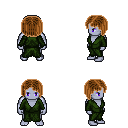
a pixel art fantasy rpg character, male body template, dark elf, purple skin, green robe, teal pants, brown pageboy hairstyle, four views (front, back, left, right), 2x2 character sprite sheet, small pixel art, hard edges, no anti-aliasing